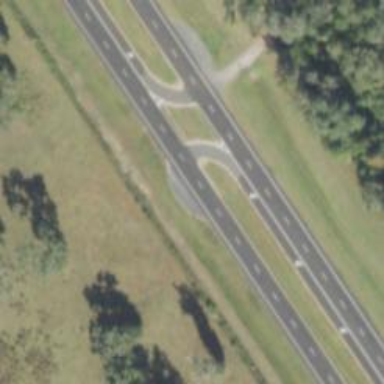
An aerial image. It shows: Trunk link highway.